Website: apple
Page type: billing-address
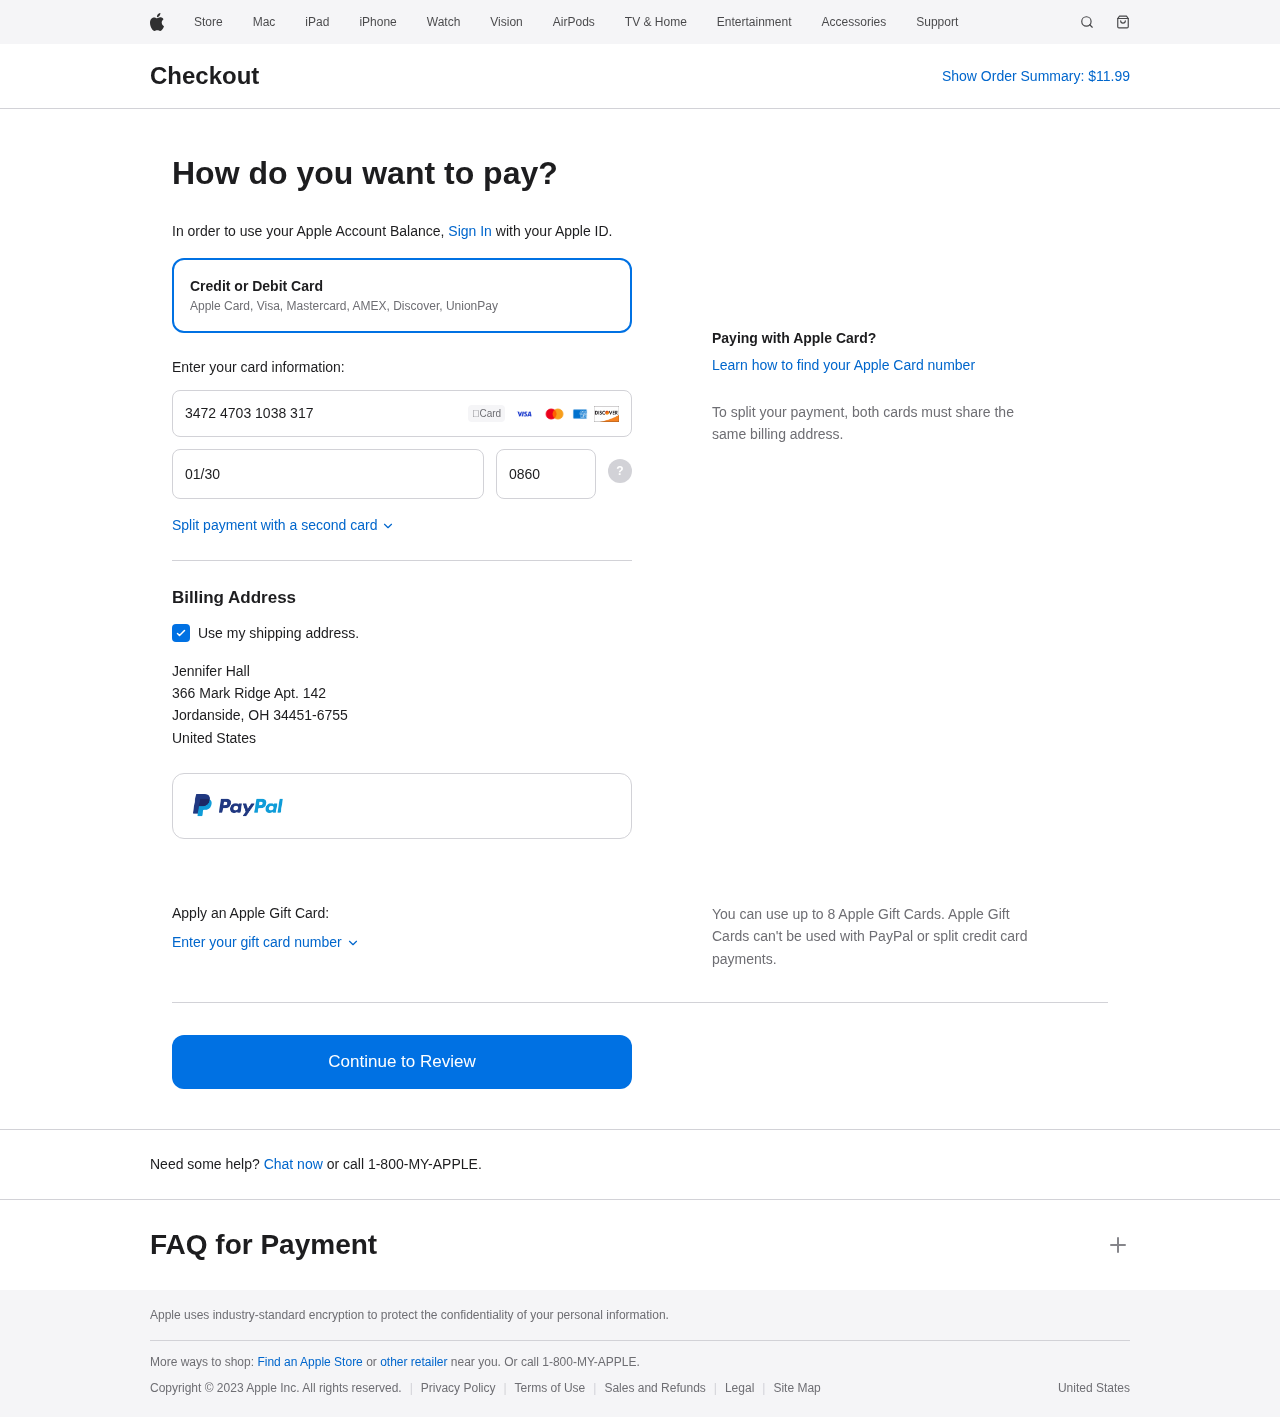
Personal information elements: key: PII_CARD_CVV
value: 0860
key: PII_CARD_EXPIRY
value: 01/30
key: PII_CARD_NUMBER
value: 3472 4703 1038 317
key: PII_CITY
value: Jordanside
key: PII_COUNTRY
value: United States
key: PII_FULLNAME
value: Jennifer Hall
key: PII_POSTCODE_FULL
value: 34451-6755
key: PII_STATE_ABBR
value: OH
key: PII_STREET
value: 366 Mark Ridge Apt. 142
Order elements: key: ORDER_TOTAL
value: $11.99